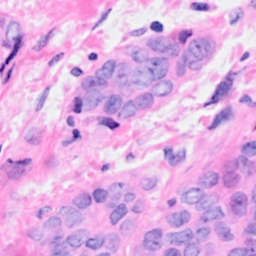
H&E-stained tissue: Breast